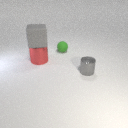
small green rubber sphere to the left of small gray metal cylinder